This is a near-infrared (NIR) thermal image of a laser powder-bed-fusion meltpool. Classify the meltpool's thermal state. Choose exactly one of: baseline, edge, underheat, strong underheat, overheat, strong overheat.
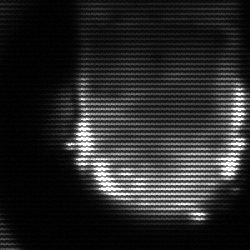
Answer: baseline